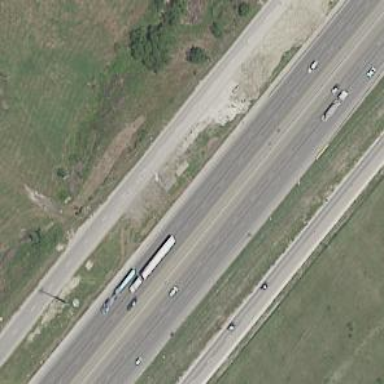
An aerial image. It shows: Secondary road with frontage road.